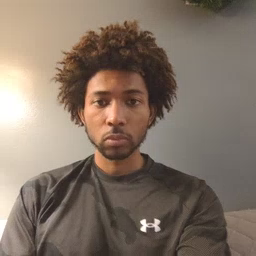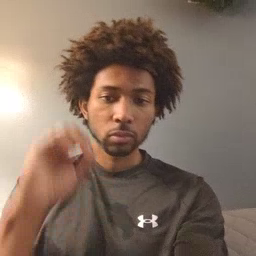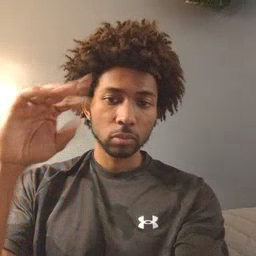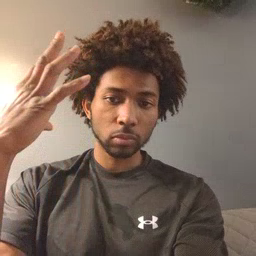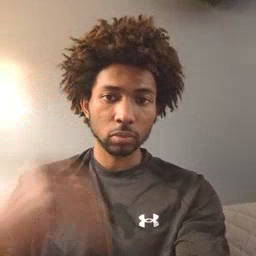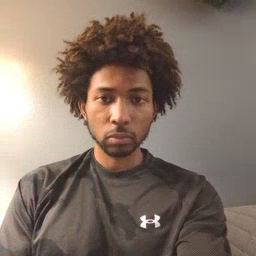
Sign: sun